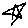
Label: star